Field crop: tomato
Growth stage: 1
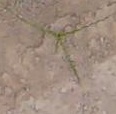
Species: cyperus